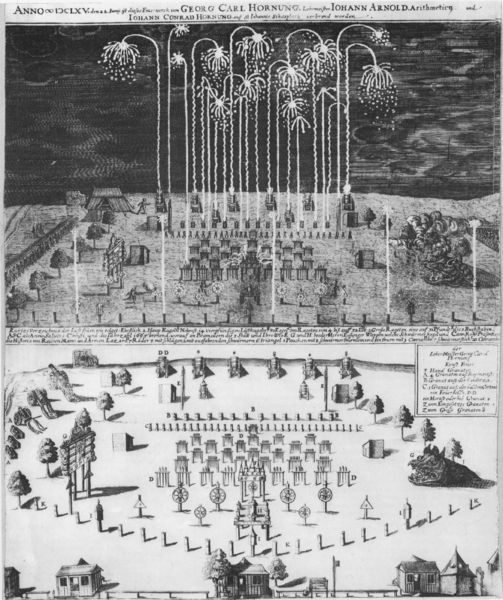
Titel: ANNO MDCLXV. den 22. Iuny ist dieses Feuerwerck
Standort: Wolfenbüttel
Institution: Herzog August Bibliothek
Schlagwörter: blätter, dunkel, himmel, laub, schatten, weiß, wolken, bäume, stadt, grau, hintergrund, lampen, licht, nacht, schwarz, skizze, zeichnung, anlage, gebäude, haus, park, zaun, fest, barock, häuser, hütte, brunnen, räder, garten, springbrunnen, schrift, abstrakt, grafik, graphik, hütten, platz, speichen, krieg, motiv, stern, strahlen, festung, druck, radierung, stich, titel, seite, illustration, schwarzweiß, text, beschriftung, überschrift, friedhof, entwurf, gräber, plan, kanonen, höfisch, parade, kupferstich, arnold, show, johann, handschrift, beschreibung, anordnung, zelt, legende, aufbau, latein, buden, verteidigung, feuerwerk, silvester, feuwerwerk, raketen, aufbauten, festdekoration, symmetrei, andschrift, feuerwerkabschiessplatz, himmel#, schrift#, hornung, aufbaten, #platz